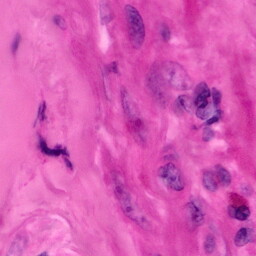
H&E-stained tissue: Pancreatic